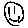
Label: smiley face